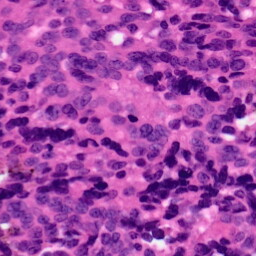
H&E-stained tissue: Ovarian